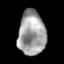
Tissue: prostate
Cell type: B cells
Senescence score: 0.7071
Nuclear area (px): 1181
Mean DAPI intensity: 159.86